Question: I have a Simple Web Service returning data.

The () is The class containing
> user_ID, firstName, lastName, eMail
The () two major operation
>
1. getAllUser() -> Queries the DB to Select all Users from User Table and returns List{User}
2. getUserById(int user_ID) -> Queries the DB to Select a specific user based on ID
The () is as follows :
'''
package com.bargadss.SpringService.Controller;
import java.util.List;
import org.springframework.web.bind.annotation.PathVariable;
import org.springframework.web.bind.annotation.RequestMapping;
import org.springframework.web.bind.annotation.RequestMethod;
import org.springframework.web.bind.annotation.RestController;
import com.bargadss.SpringService.DAO.UserService;
import com.bargadss.SpringService.Domain.User;
@RestController
@RequestMapping("/service/user/")
public class SpringServiceController {
UserService userService=new UserService();
@RequestMapping(value = "/{id}", method = RequestMethod.GET,headers="Accept=application/json")
public User getUser(@PathVariable int id) {
User user=userService.getUserById(id);
return user;
}
@RequestMapping(method = RequestMethod.GET,headers="Accept=application/json")
public List<User> getAllUsers() {
List<User> users=userService.getAllUsers();
return users;
}
}
'''
The () is as follows :
'''
package com.bargadss.SpringService.Controller;
import java.util.LinkedHashMap;
import java.util.List;
import org.springframework.stereotype.Controller;
import org.springframework.web.bind.annotation.PathVariable;
import org.springframework.web.bind.annotation.RequestMapping;
import org.springframework.web.client.RestTemplate;
import org.springframework.web.servlet.ModelAndView;
import com.bargadss.SpringService.Domain.User;
@Controller
public class ListUserController {
@RequestMapping("/listUsers")
public ModelAndView listUsers() {
RestTemplate restTemplate = new RestTemplate();
String url="http://localhost:8080/SpringServiceWithRESTAndJSONExample/service/user/";
List<LinkedHashMap> users=restTemplate.getForObject(url, List.class);
return new ModelAndView("listUsers", "users", users);
}
@RequestMapping("/dispUser/{userid}")
public ModelAndView dispUser(@PathVariable("userid") int userid) {
RestTemplate restTemplate = new RestTemplate();
String url="http://localhost:8080/SpringServiceWithRESTAndJSONExample/service/user/{userid}";
User user=restTemplate.getForObject(url, User.class,userid);
return new ModelAndView("dispUser", "user", user);
}
}
'''
The () is as follows :
'''
package com.bargadss.CORS;
import java.io.IOException;
import javax.servlet.FilterChain;
import javax.servlet.ServletException;
import javax.servlet.http.HttpServletRequest;
import javax.servlet.http.HttpServletResponse;
import org.springframework.web.filter.OncePerRequestFilter;
public class CorsFilter extends OncePerRequestFilter{
@Override
protected void doFilterInternal(HttpServletRequest request, HttpServletResponse response, FilterChain filterChain)
throws ServletException, IOException {
if (request.getHeader("Access-Control-Request-Method") != null && "OPTIONS".equals(request.getMethod())) {
// CORS "pre-flight" request
response.addHeader("Access-Control-Allow-Origin", "*");
response.addHeader("Access-Control-Allow-Methods", "GET, POST, PUT, DELETE");
response.addHeader("Access-Control-Allow-Headers", "Content-Type");
response.addHeader("Access-Control-Max-Age", "1800");//30 min
}
filterChain.doFilter(request, response);
}
}
'''
The is as follows :
'''
<?xml version="1.0" encoding="UTF-8"?>
<web-app xmlns:xsi="http://www.w3.org/2001/XMLSchema-instance"
xmlns="http://java.sun.com/xml/ns/javaee"
xmlns:web="http://java.sun.com/xml/ns/javaee/web-app_2_5.xsd"
xsi:schemaLocation="http://java.sun.com/xml/ns/javaee http://java.sun.com/xml/ns/javaee/web-app_3_0.xsd"
id="WebApp_ID" version="3.0">
<display-name>SpringServiceWithRESTAndJSONExample</display-name>
<servlet>
<servlet-name>rest</servlet-name>
<servlet-class>
org.springframework.web.servlet.DispatcherServlet
</servlet-class>
<load-on-startup>1</load-on-startup>
</servlet>
<servlet>
<servlet-name>jsp</servlet-name>
<servlet-class>org.apache.jasper.servlet.JspServlet</servlet-class>
</servlet>
<servlet-mapping>
<servlet-name>rest</servlet-name>
<url-pattern>/*</url-pattern>
</servlet-mapping>
<servlet-mapping>
<servlet-name>jsp</servlet-name>
<url-pattern>/WEB-INF/jsp/*</url-pattern>
</servlet-mapping>
<filter>
<filter-name>cors</filter-name>
<filter-class>com.bargadss.CORS.CorsFilter</filter-class>
</filter>
<filter-mapping>
<filter-name>cors</filter-name>
<url-pattern>/*</url-pattern>
</filter-mapping>
</web-app>
'''
The Web Service when being invoked by AngularJS from another Web Server returns Error referring to Cross Origin Resource Sharing problem !!!
What Changes must be performed in the Controller side to eliminate the error ?
Is there any changes necessary to be done at the AngularJS side to avoid this situation ?
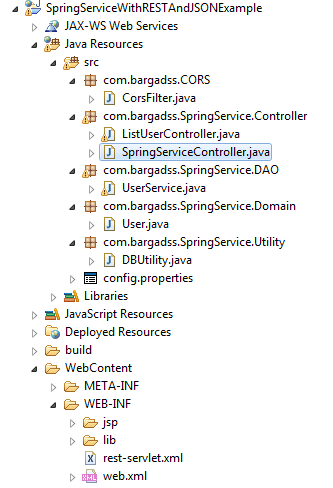
Answer: Check the <URL>
Download 'cors-filter-2.1.2.jar' and 'java-property-utils-1.9.1.jar'.
mvn dependency
'''
<dependency>
<groupId>com.thetransactioncompany</groupId>
<artifactId>cors-filter</artifactId>
<version>2.1.2</version>
</dependency>
<dependency>
<groupId>com.thetransactioncompany</groupId>
<artifactId>java-property-utils</artifactId>
<version>1.9.1</version>
</dependency>
'''
and in 'web.xml'
'''
<filter>
<filter-name>CORS</filter-name>
<filter-class>com.thetransactioncompany.cors.CORSFilter</filter-class>
</filter>
<filter-mapping>
<filter-name>CORS</filter-name>
<url-pattern>/*</url-pattern>
</filter-mapping>
'''